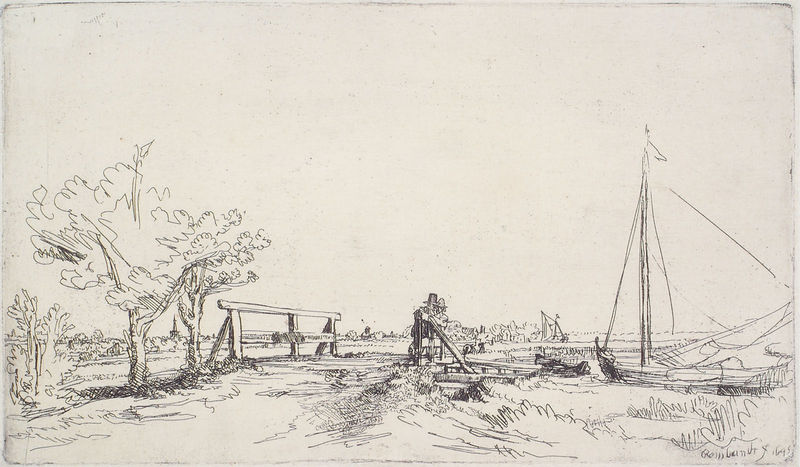
Titel: Die Six-Brücke
Künstler: Harmensz van Rijn Rembrandt
Institution: Wien, Albertina
Schlagwörter: baum, himmel, mann, wasser, bäume, fluss, kirchturm, landschaft, frau, holz, hut, kleider, männer, skizze, zeichnung, gras, weg, wiese, zaun, zylinder, rembrandt, natur, brücke, busch, büsche, kirche, personen, blatt, boot, schiff, segel, segelboot, mast, linien, geländer, striche, wimpel, schiffsmast, stricke, brückengeländer, landtschaft